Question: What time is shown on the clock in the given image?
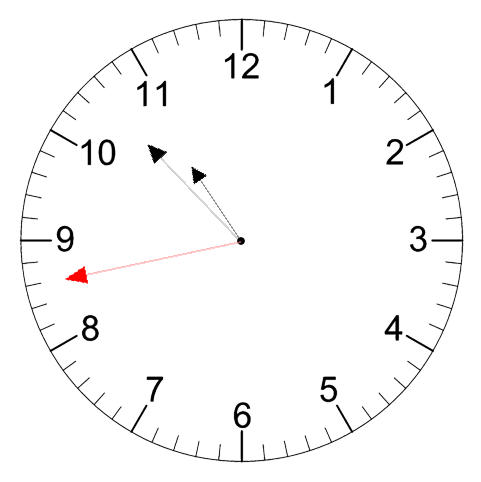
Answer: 10:52:43